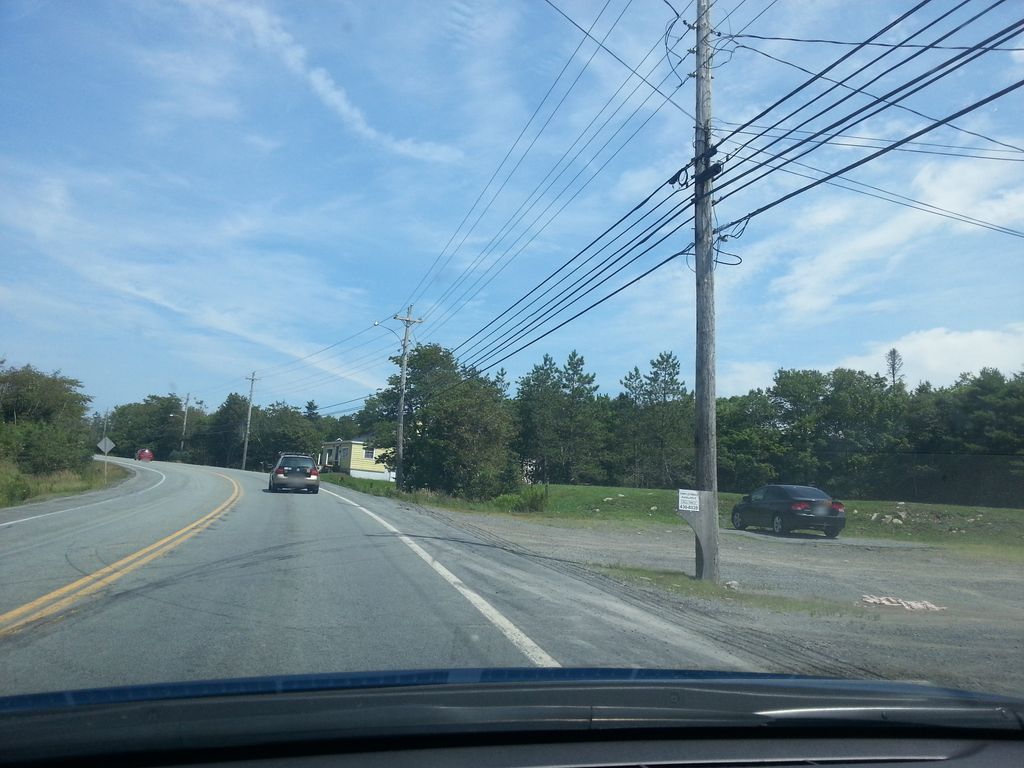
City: halifax